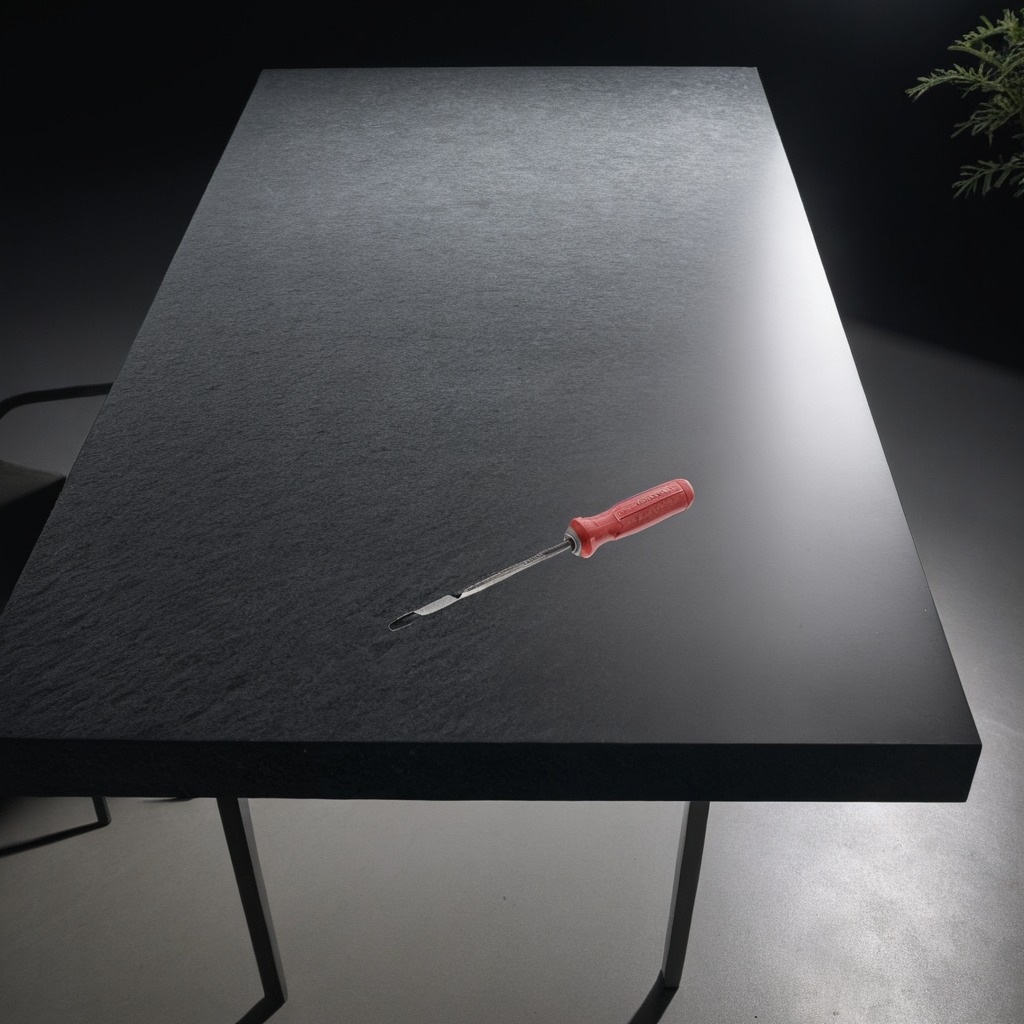
A screwdriver lies on the clean granite table inside a workshop at night dim ambient light soft shadows worn but